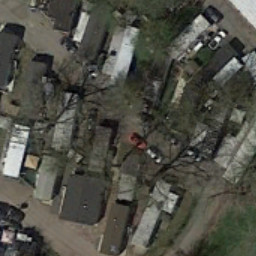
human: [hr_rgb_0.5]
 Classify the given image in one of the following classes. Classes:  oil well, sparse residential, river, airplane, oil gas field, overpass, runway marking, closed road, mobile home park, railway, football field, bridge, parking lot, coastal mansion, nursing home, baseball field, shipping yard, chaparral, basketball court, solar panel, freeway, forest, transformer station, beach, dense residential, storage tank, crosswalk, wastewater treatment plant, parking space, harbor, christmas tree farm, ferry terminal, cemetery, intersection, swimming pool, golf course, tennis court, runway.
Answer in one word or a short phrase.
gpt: mobile home park